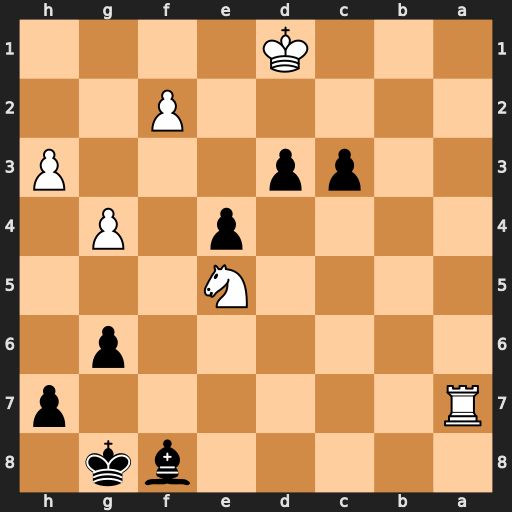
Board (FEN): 5bk1/R6p/6p1/4N3/4p1P1/2pp3P/5P2/3K4
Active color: b
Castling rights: -
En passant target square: -
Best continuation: c2+ Kc1 Bh6+ g5 Bxg5+